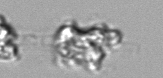
Label: Leptocylindrus_mediterraneus